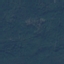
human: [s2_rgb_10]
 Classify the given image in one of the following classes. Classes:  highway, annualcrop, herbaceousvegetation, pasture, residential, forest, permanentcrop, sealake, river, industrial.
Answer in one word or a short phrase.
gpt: Forest